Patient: sex M, age 36
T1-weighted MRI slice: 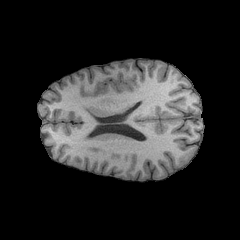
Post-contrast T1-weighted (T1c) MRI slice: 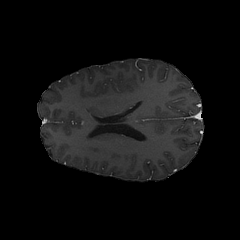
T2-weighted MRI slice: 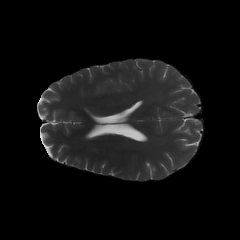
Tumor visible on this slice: no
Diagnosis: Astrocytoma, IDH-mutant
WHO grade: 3